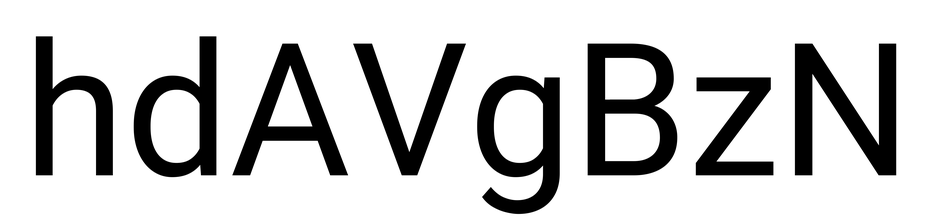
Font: Roboto_Regular